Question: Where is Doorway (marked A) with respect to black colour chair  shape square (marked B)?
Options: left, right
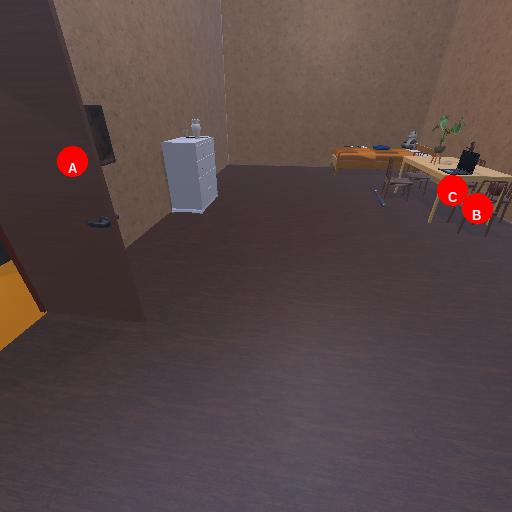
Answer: left